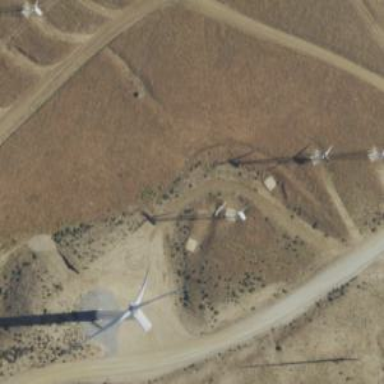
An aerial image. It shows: Wind power generator.